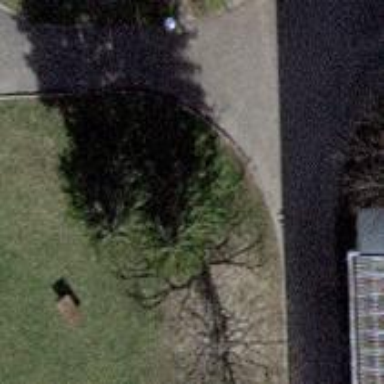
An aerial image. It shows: Evergreen needle-leaved tree.